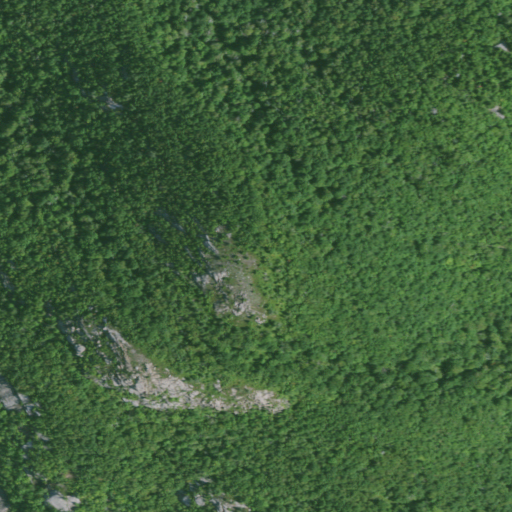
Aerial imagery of mountain in New York named Haystack Mountain containing deciduous forest, evergreen forest, and mixed forest